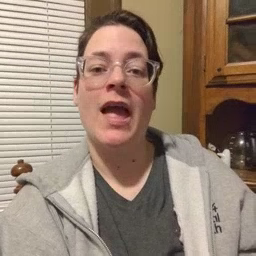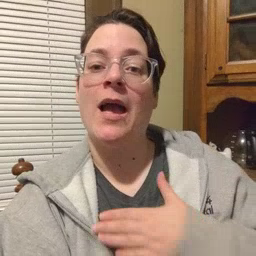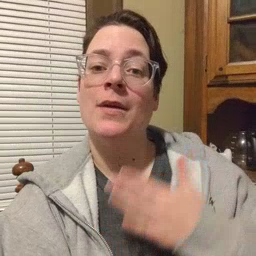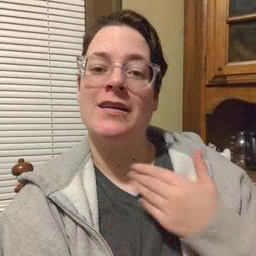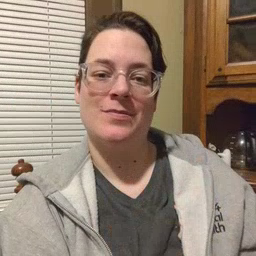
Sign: happy